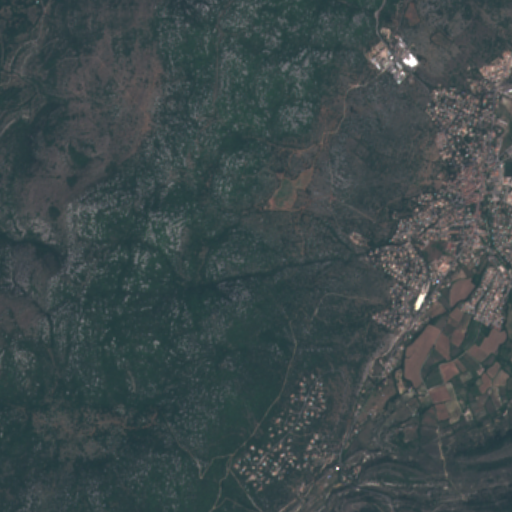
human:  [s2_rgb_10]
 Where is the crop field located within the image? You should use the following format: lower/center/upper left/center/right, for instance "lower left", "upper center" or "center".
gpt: The crop field is located in the upper right of the image.
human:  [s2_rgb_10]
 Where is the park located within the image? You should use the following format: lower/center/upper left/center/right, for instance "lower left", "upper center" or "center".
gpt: The park is located in the upper right of the image.
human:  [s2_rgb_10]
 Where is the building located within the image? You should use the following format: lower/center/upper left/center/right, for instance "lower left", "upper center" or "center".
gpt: There is no building in the image.